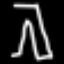
Label: pants